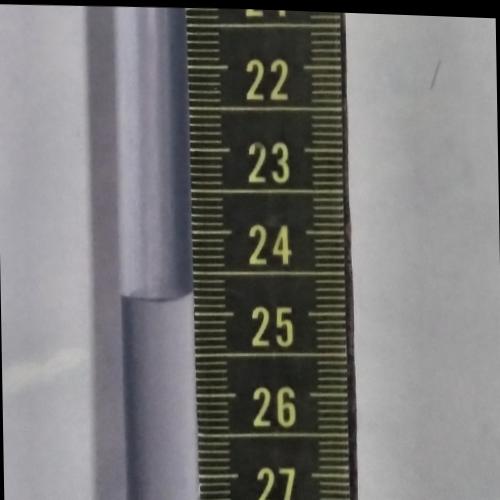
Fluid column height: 24.8 cm